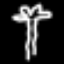
Label: palm tree